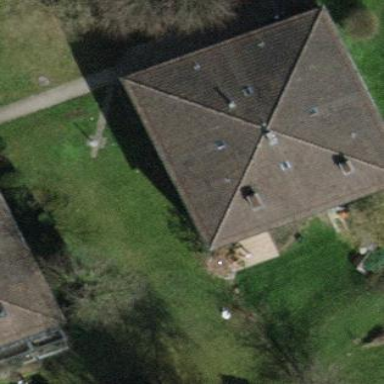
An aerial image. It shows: Building with pyramidal roof shape.